高二 · 度量几何学

是 9, 那么实数 $a$ 的值为 $(\quad)$
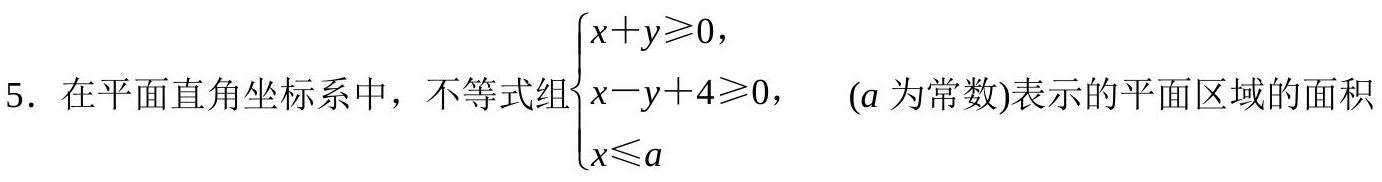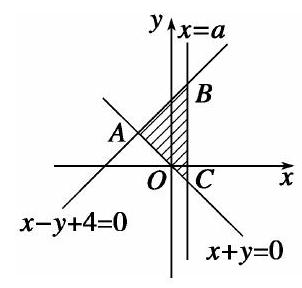
A. $3 \sqrt{2}+2$
B. $-3 \sqrt{2}+2$
C. -5
D. 1

答案: D
解析: 解析 区域如图,

易求得 $A(-2,2), B(a, a+4)$,

$C(a,-a)$.

$S_{\triangle A B C}=\frac{1}{2}|B C| \cdot|a+2|=(a+2)^{2}=9$, 由题意得 $a=1$.